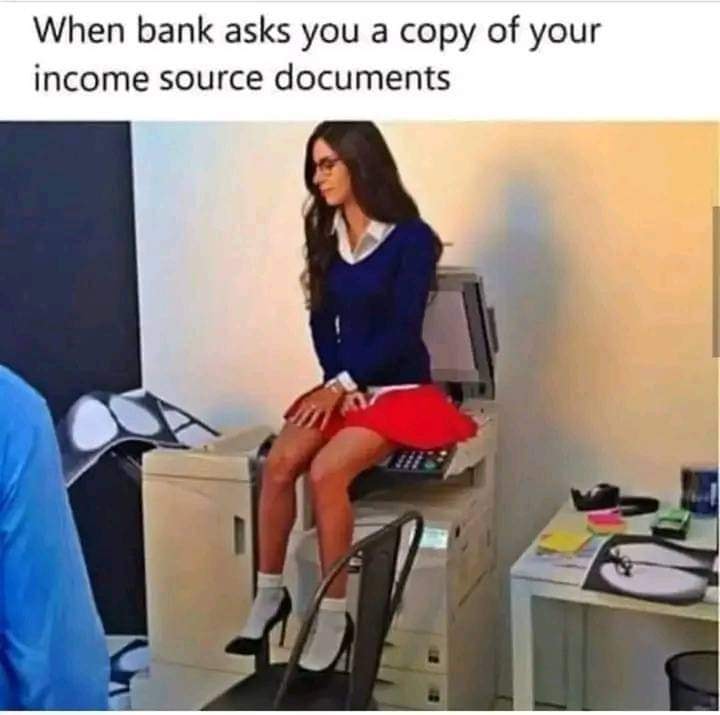
Caption: When bank asks you copy of your income source documents
Label: hate